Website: home-depot
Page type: order-tracking
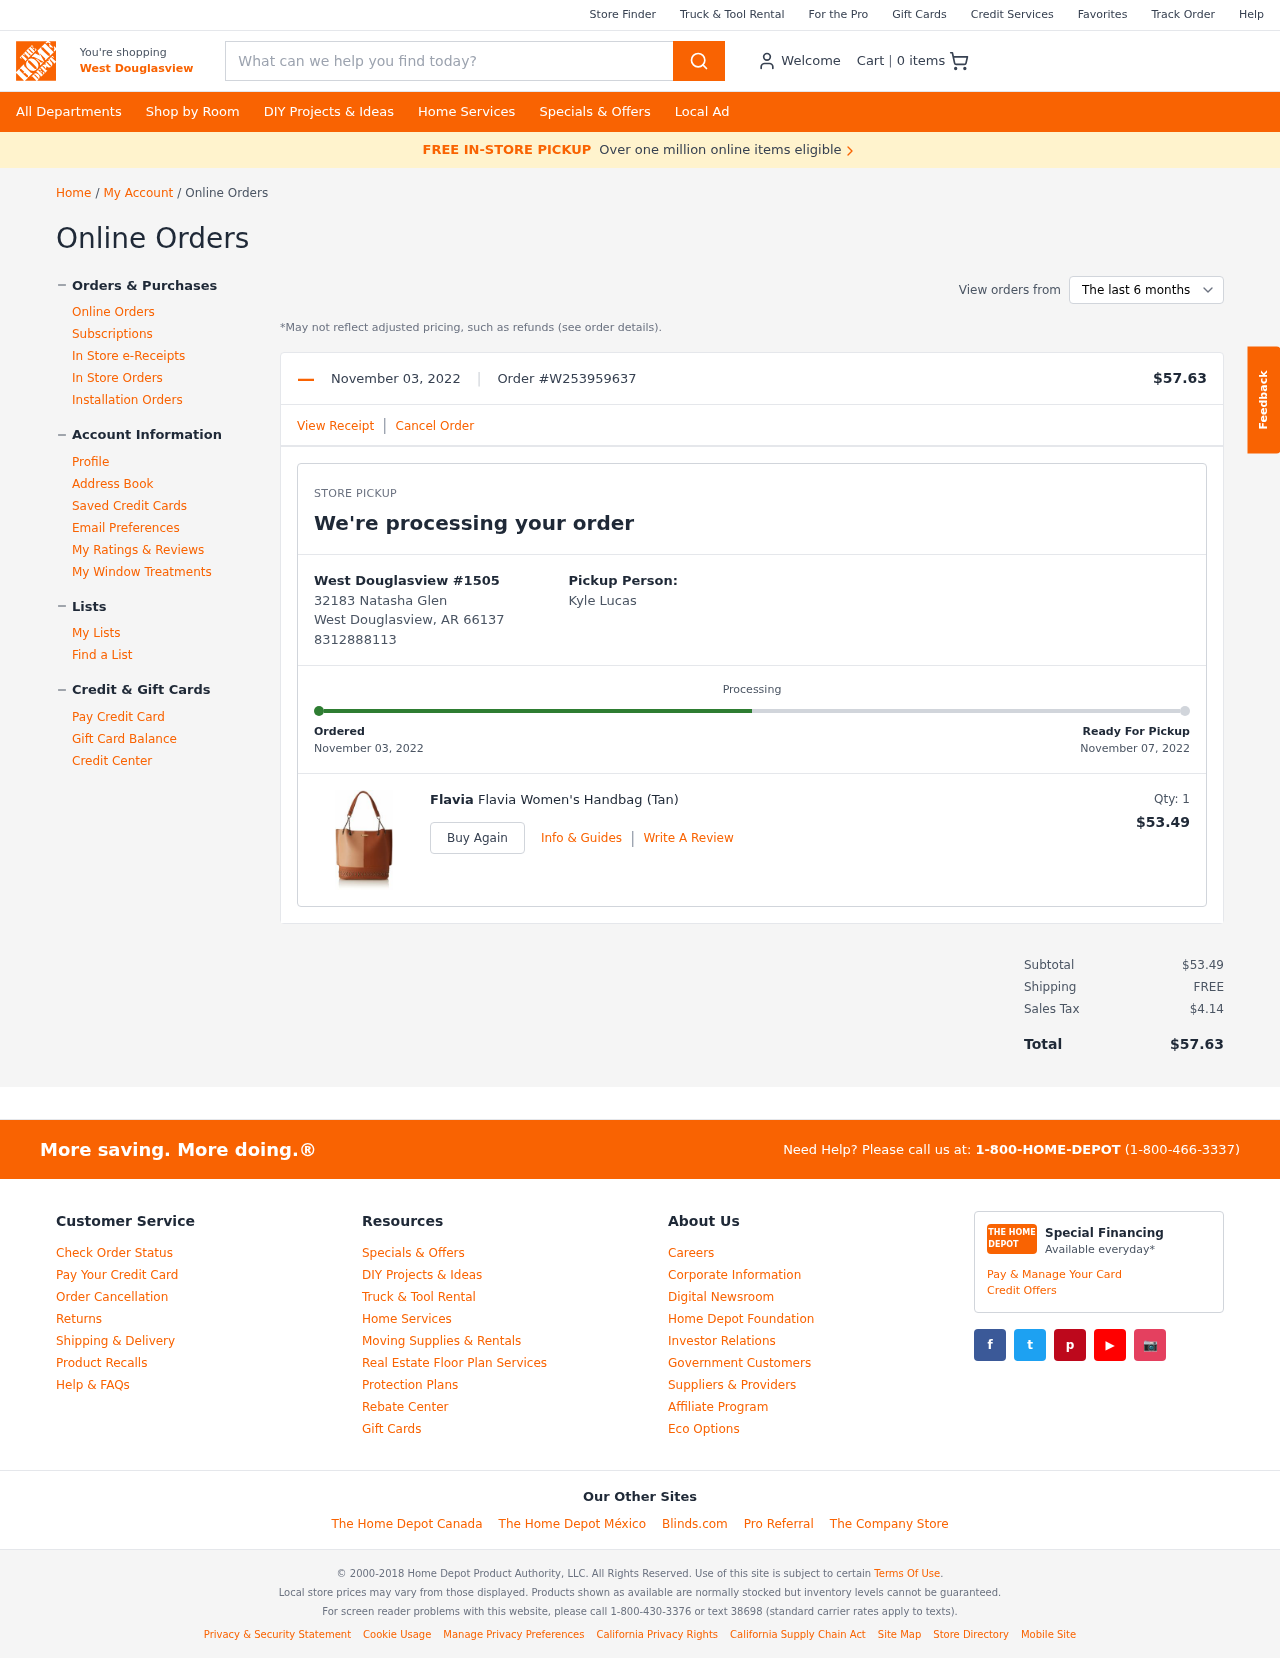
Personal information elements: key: PII_CITY
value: West Douglasview
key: PII_FULLNAME
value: Kyle Lucas
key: PII_LOCATION1_CITY
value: West Douglasview
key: PII_LOCATION1_STREET
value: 32183 Natasha Glen
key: PII_LOCATION1_CITY_STATE_ZIP
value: West Douglasview, AR 66137
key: PII_PHONE
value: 8312888113
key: PII_PHONE_LINE
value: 8113
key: PII_PHONE_SUFFIX
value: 8113
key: PII_PHONE2
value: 8312888113
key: PII_PHONE3
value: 8312888113
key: PII_PHONE_NUMERIC
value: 8312888113
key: PII_PHONE_LINE_NUMERIC
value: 8113
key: PII_PHONE_SUFFIX_NUMERIC
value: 8113
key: PII_PHONE2_NUMERIC
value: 8312888113
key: PII_PHONE3_NUMERIC
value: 8312888113
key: PII_PHONE_DIGITS
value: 8312888113
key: PII_PHONE_LAST4
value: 8113
Product elements: key: PRODUCT1_BRAND
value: Flavia
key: PRODUCT1_NAME
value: Flavia Women's Handbag (Tan)
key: PRODUCT1_PRICE
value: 53.49
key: PRODUCT1_QUANTITY
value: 1
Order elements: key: ORDER_NUM_ITEMS
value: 0
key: ORDER_DATE
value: November 03, 2022
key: ORDER_ID
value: W253959637
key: ORDER_TOTAL
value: $57.63
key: ORDER_DATE2
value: November 03, 2022
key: ORDER_DELIVERY_DATE
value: November 07, 2022
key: ORDER_SUBTOTAL
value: $53.49
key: ORDER_SHIPPING_COST
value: FREE
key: ORDER_TAX
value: $4.14
Search elements: key: HEADER_SEARCH
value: What can we help you find today?